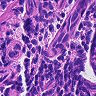
Metastatic tissue present: no